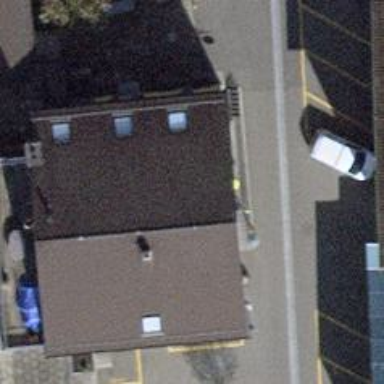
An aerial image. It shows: Restaurant.